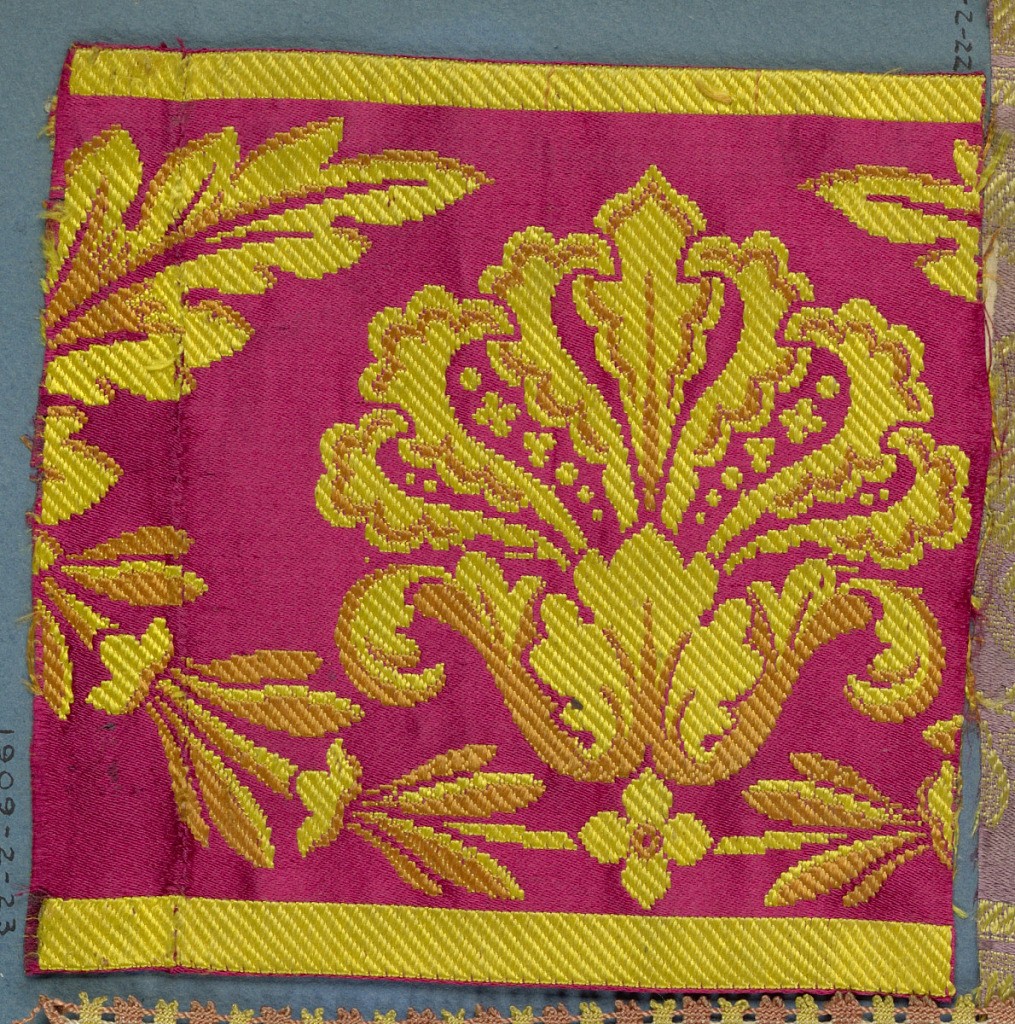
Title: Trimming
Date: ca. 1830
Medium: silk
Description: Trimming fragment with an incomplete design of a single yellow flower on a red ground.